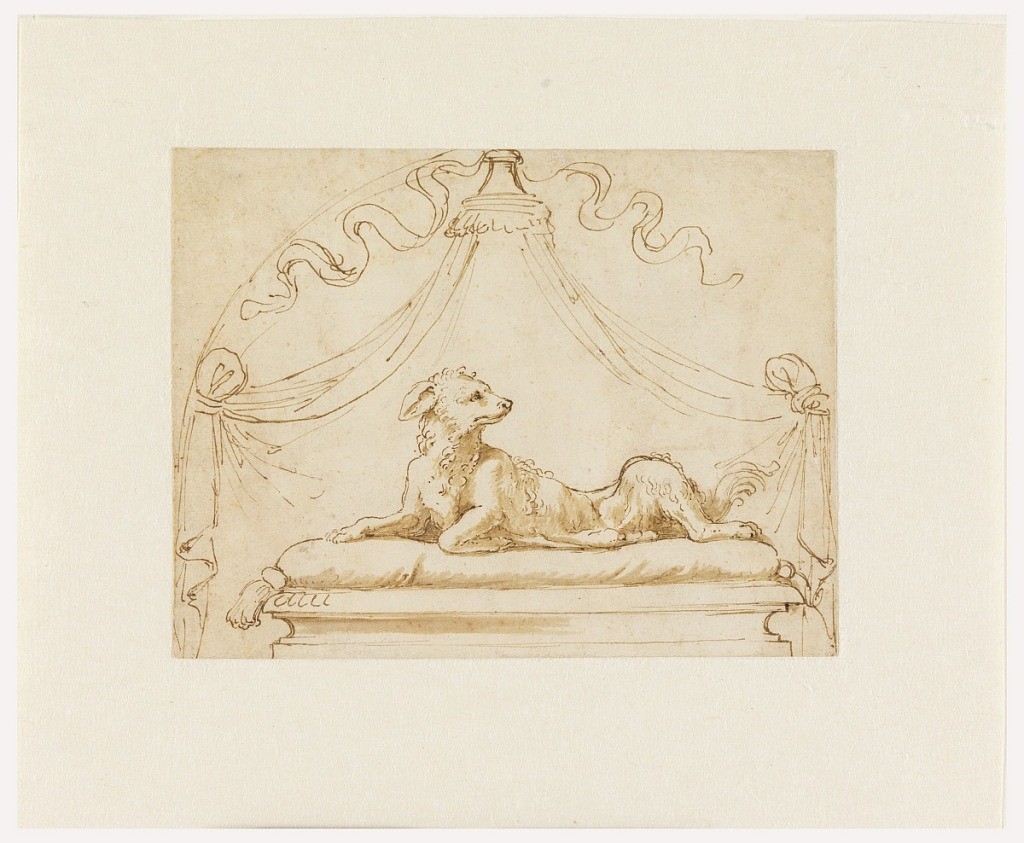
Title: Design for Memorial to a Dog
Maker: Giulio Romano, Italian, 1499–1546
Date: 1531–34
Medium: Pen and brown ink, brush and brown wash on off-white laid paper hinged to thick laid paper
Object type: Drawing
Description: A dog lying in stately fashion atop a dais and tasseled cushion and beneath a canopy with curtains pulled aside.